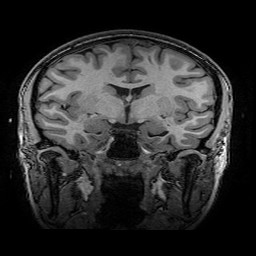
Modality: T1w
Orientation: sagittal
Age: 19
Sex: female
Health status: healthy